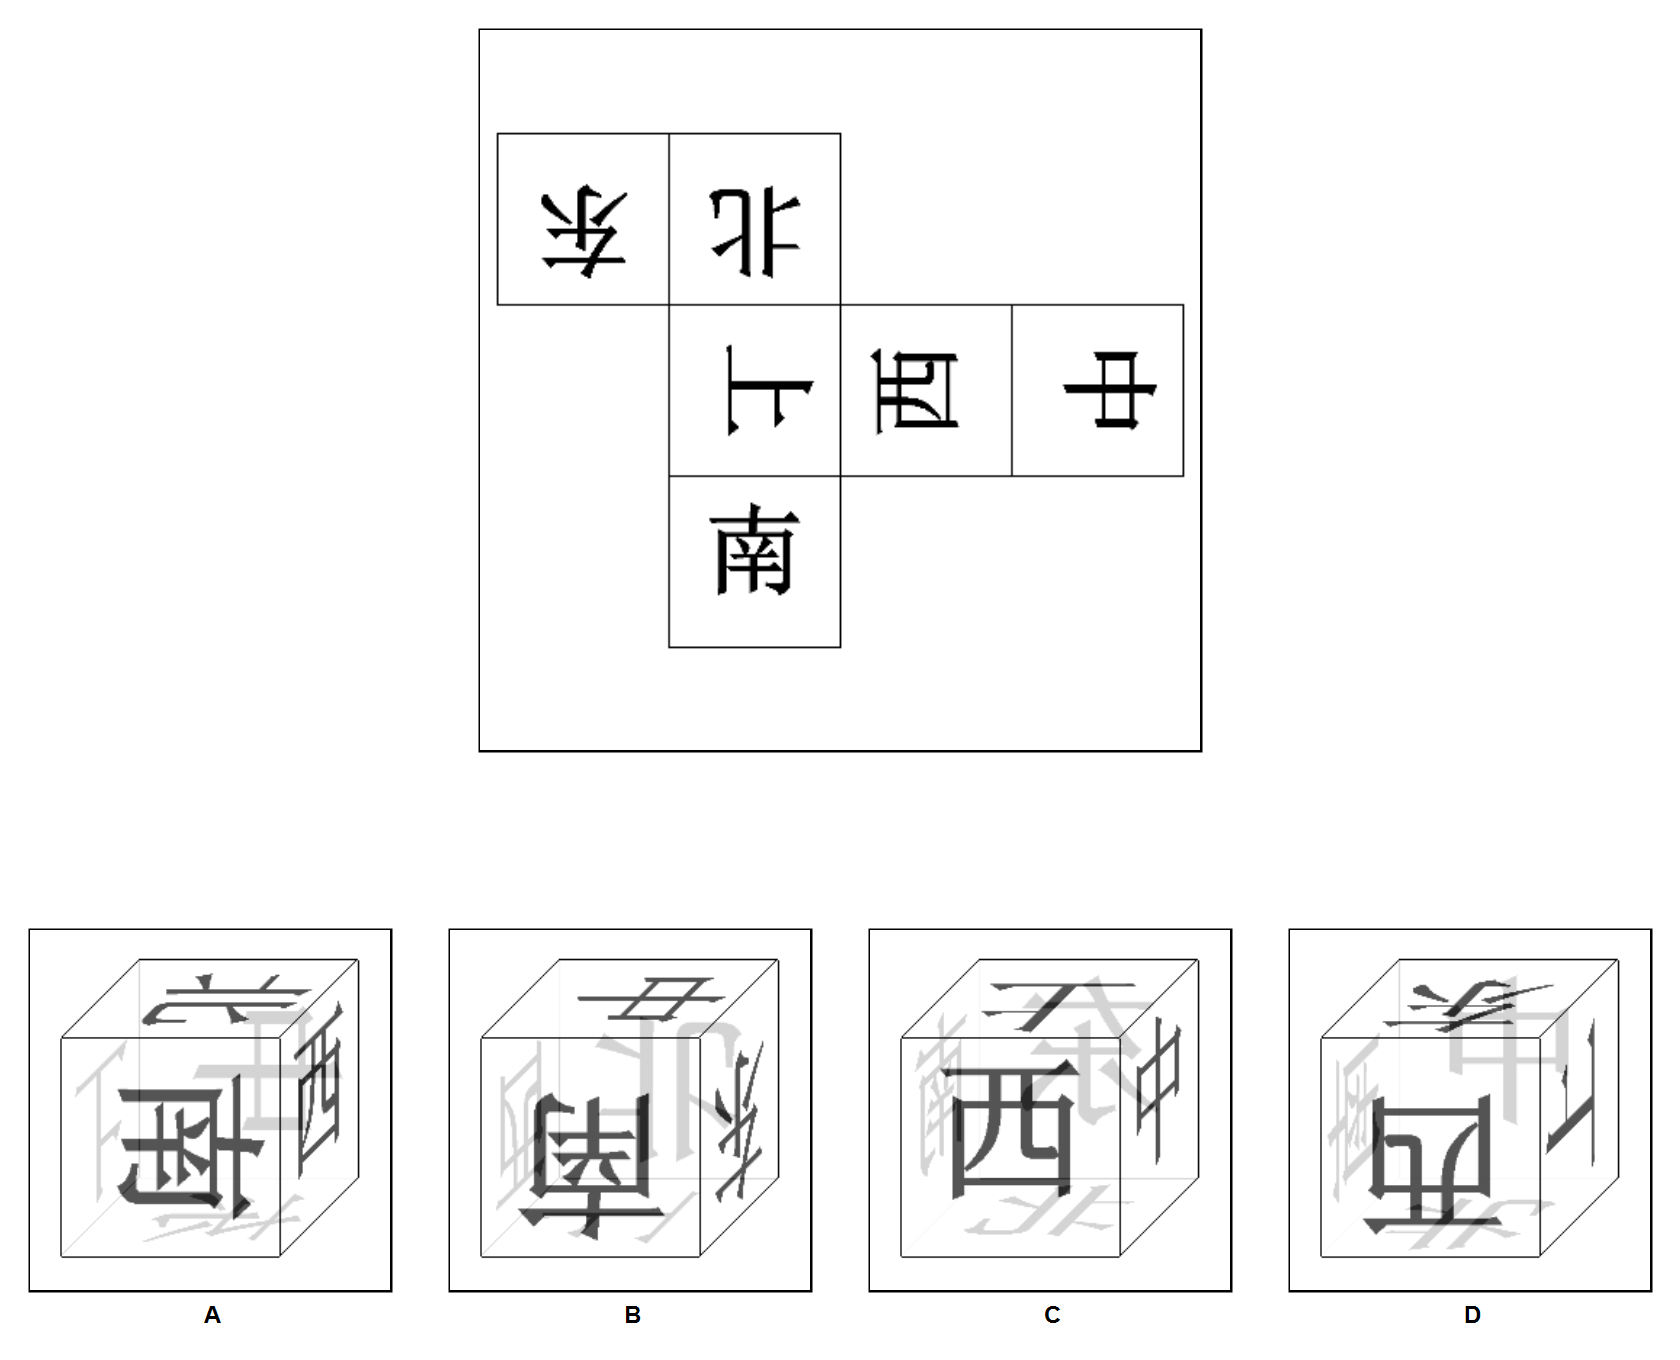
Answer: B